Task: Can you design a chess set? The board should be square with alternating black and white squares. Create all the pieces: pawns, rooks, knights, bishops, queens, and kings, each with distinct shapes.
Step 4654:
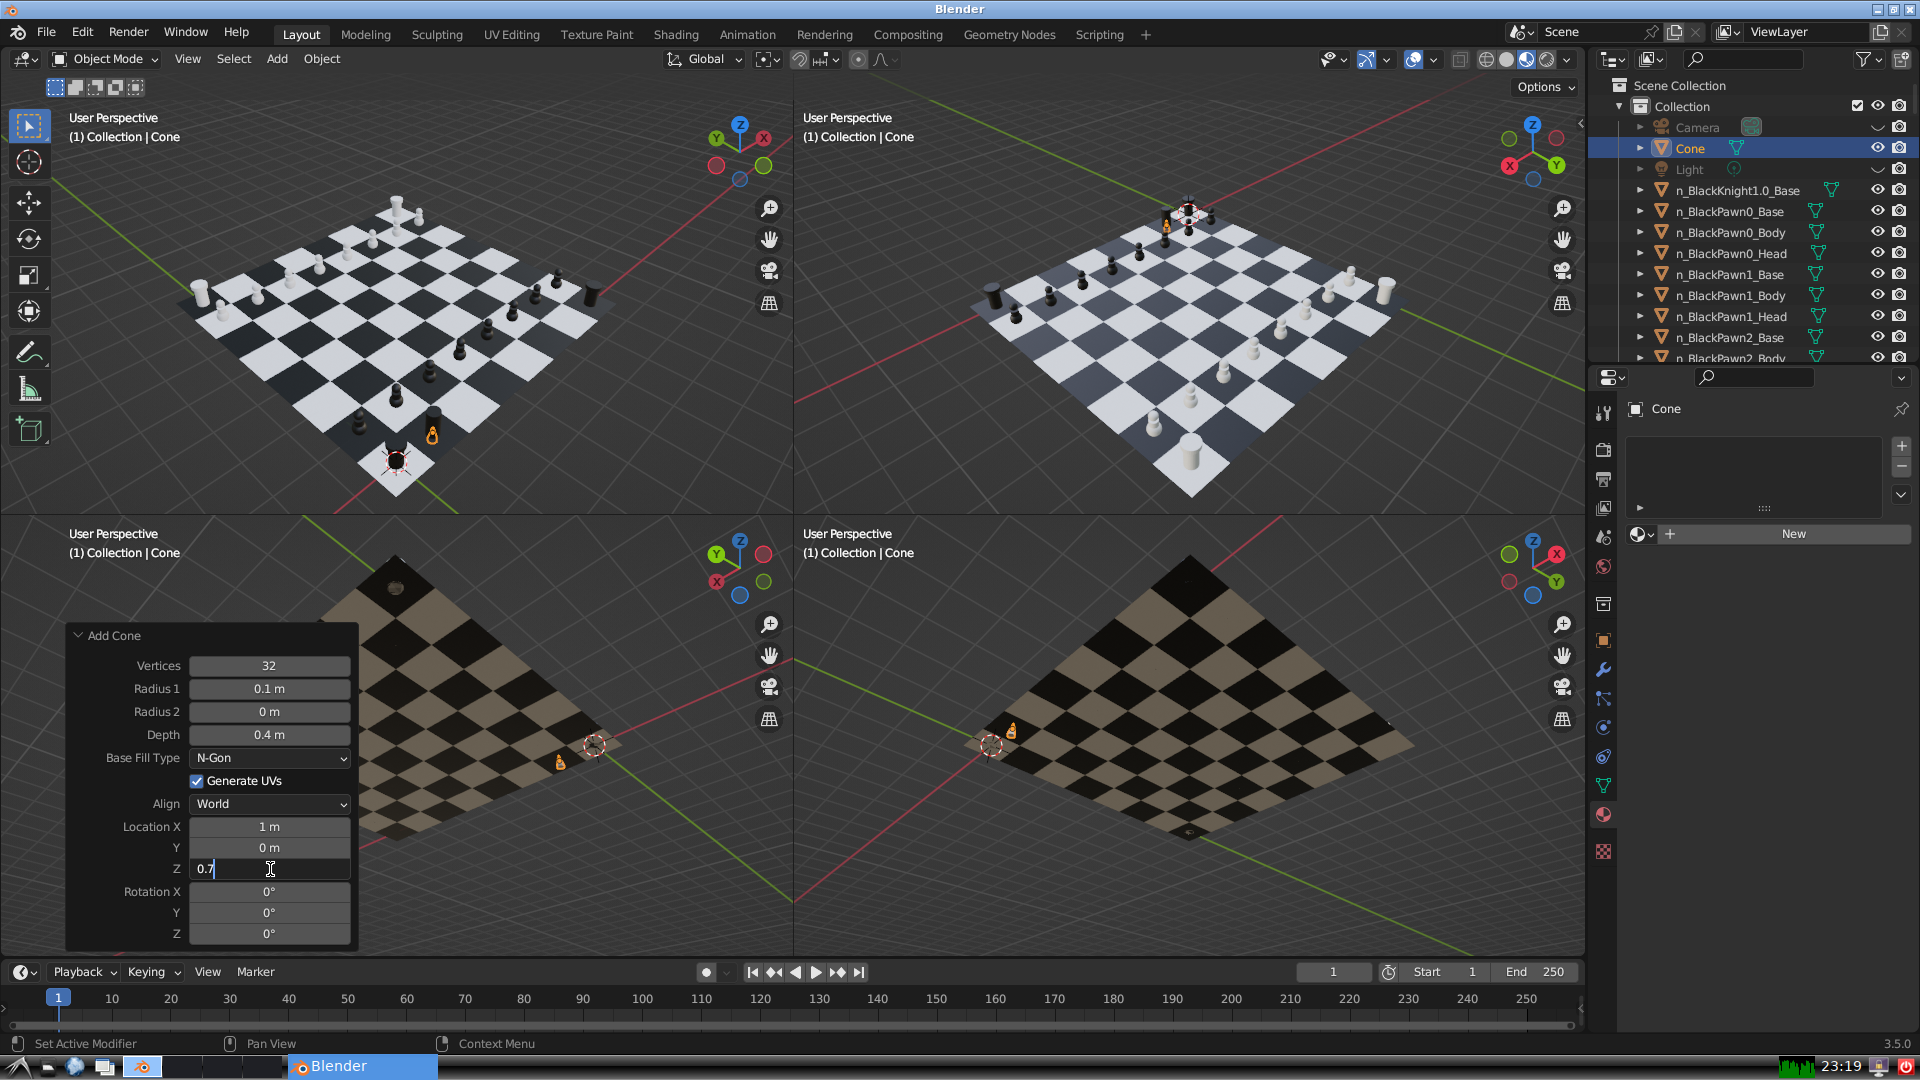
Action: {"key_press": ['Return']}